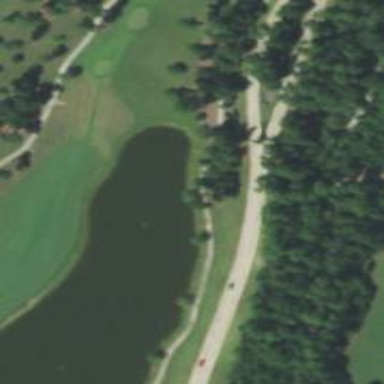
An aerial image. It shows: Water hazard on golf course.